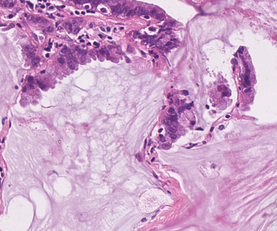
Tumor epithelial tissue: yes
Tumor-associated stroma tissue: yes
Normal tissue: no